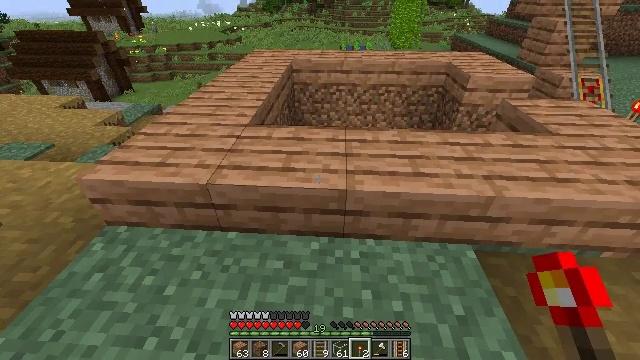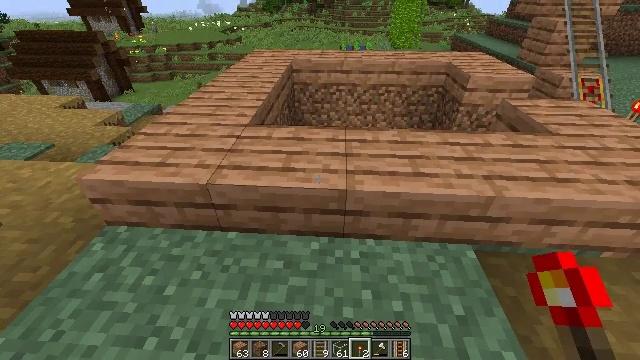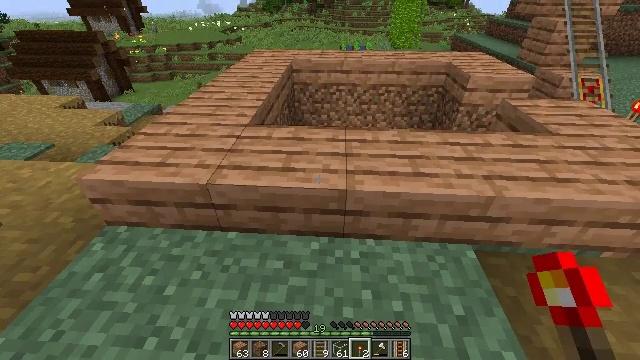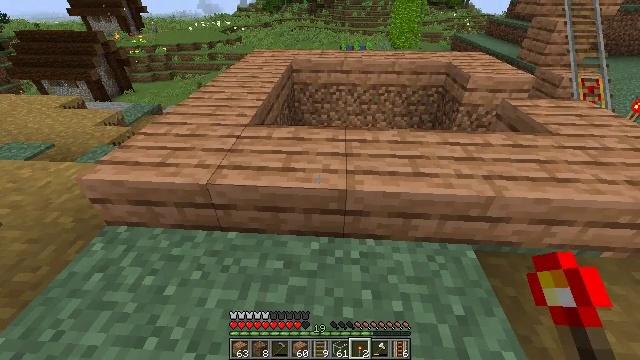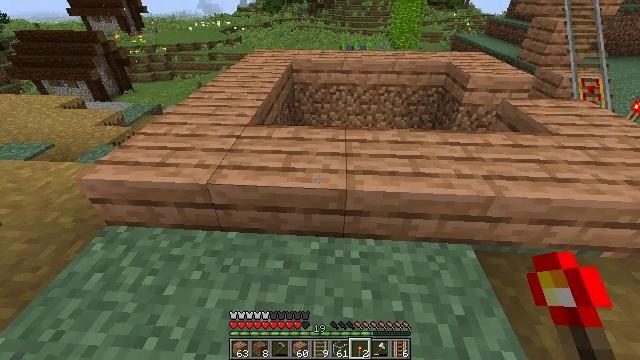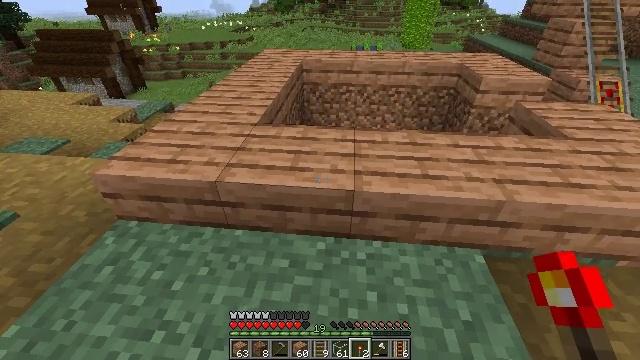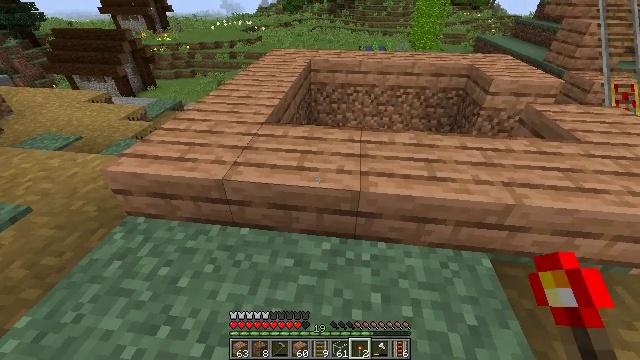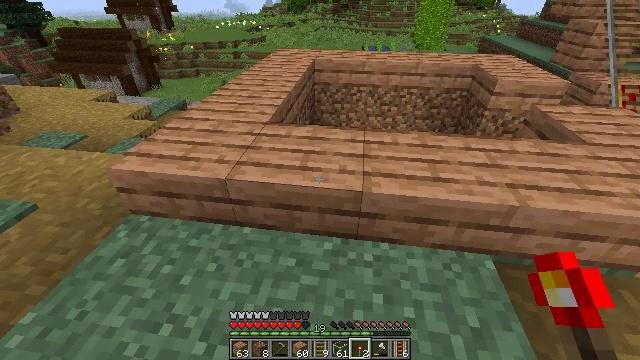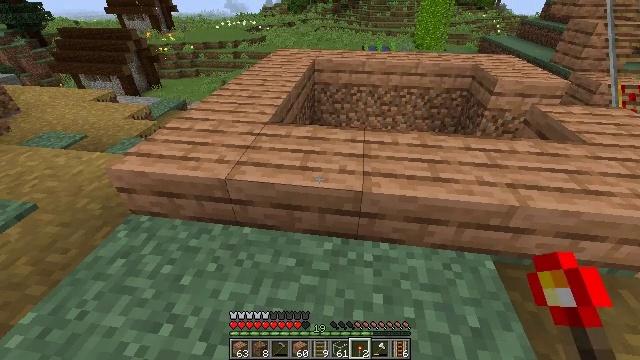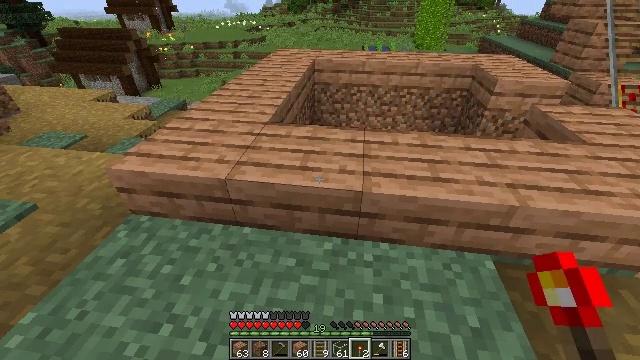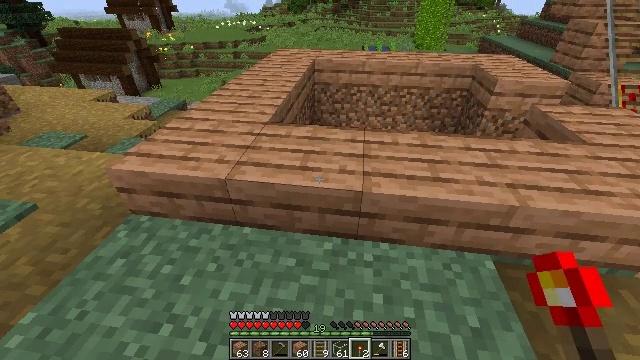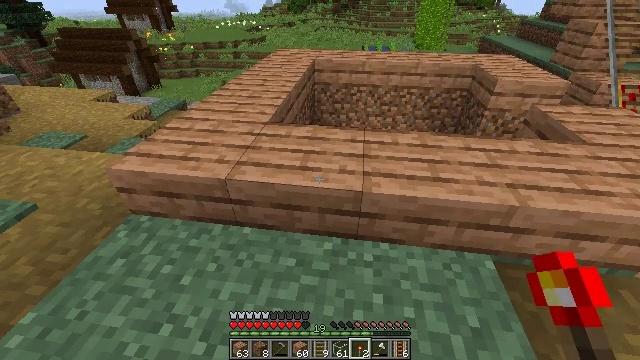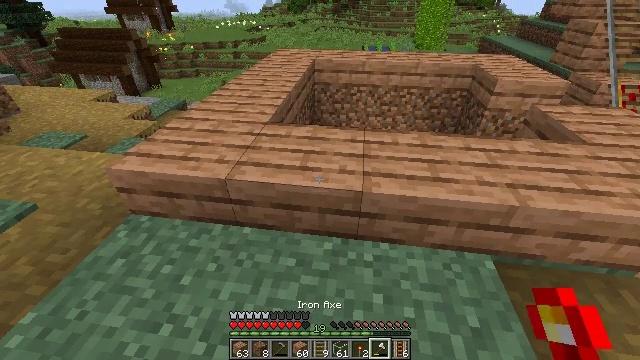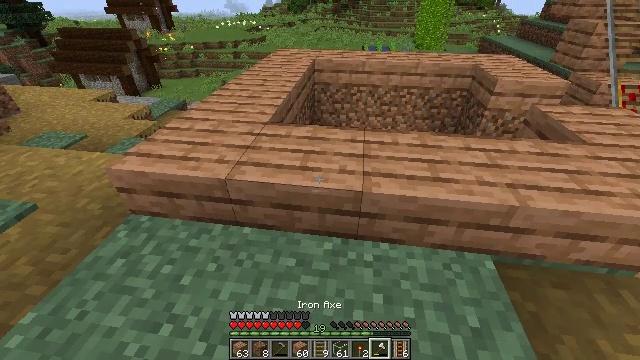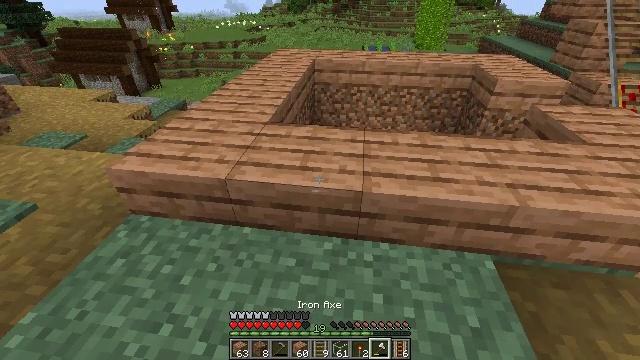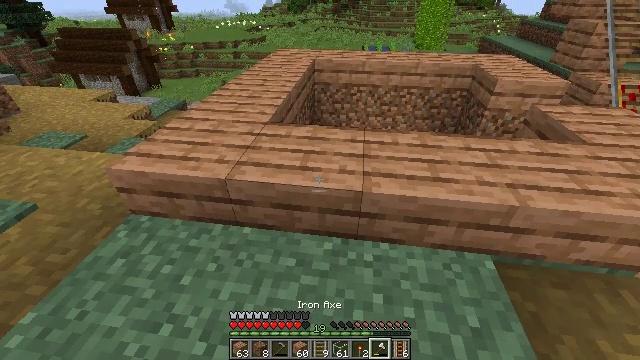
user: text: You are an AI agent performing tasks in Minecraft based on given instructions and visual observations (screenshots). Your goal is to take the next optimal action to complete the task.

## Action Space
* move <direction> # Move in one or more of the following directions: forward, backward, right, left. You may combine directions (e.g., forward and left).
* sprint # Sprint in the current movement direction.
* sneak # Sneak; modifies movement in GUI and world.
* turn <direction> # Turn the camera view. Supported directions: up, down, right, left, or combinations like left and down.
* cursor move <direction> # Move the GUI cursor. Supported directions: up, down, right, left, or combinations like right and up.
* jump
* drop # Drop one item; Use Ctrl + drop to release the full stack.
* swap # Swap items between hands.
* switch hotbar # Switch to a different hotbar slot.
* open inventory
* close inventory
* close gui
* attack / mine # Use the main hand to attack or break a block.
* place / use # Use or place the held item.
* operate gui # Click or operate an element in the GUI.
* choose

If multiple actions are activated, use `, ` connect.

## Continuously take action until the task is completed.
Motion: motion action
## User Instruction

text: Gather the jungle slab for reuse.
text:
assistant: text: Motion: no_op
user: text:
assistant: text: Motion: no_op
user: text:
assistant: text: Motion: no_op
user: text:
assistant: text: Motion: no_op
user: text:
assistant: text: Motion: turn left
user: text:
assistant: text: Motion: turn left
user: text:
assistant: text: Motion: no_op
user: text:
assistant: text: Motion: no_op
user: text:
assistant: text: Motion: no_op
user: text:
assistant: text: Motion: no_op
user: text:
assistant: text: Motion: no_op
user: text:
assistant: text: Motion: no_op
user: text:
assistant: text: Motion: no_op
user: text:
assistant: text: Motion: no_op
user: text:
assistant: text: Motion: no_op
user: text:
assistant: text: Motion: no_op
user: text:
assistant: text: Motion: no_op
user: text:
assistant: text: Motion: no_op
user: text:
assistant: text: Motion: no_op
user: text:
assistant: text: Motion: no_op
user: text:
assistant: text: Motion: no_op
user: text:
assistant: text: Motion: no_op
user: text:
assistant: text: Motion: no_op
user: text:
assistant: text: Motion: no_op
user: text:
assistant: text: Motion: attack / mine
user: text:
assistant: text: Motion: attack / mine
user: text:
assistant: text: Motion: attack / mine
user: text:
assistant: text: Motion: attack / mine
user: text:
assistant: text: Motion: attack / mine
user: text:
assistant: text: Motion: attack / mine